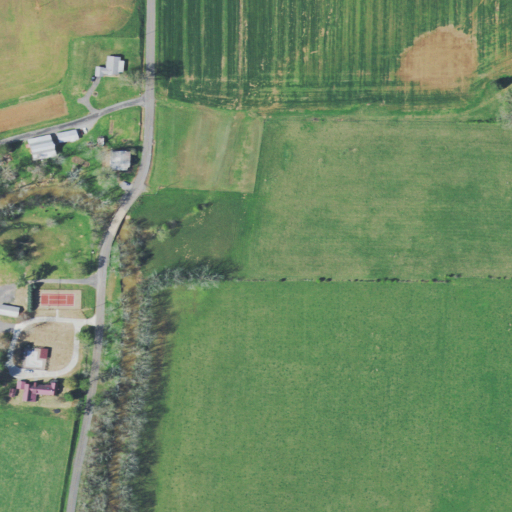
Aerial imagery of valley in Tennessee named Dogwood Hollow containing pasture, cultivated crops, open development, grassland, low intensity development, mixed forest, shrub, and deciduous forest